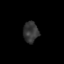
Tissue: prostate
Cell type: Endothelial cells
Senescence score: 0.7131
Nuclear area (px): 304
Mean DAPI intensity: 53.234